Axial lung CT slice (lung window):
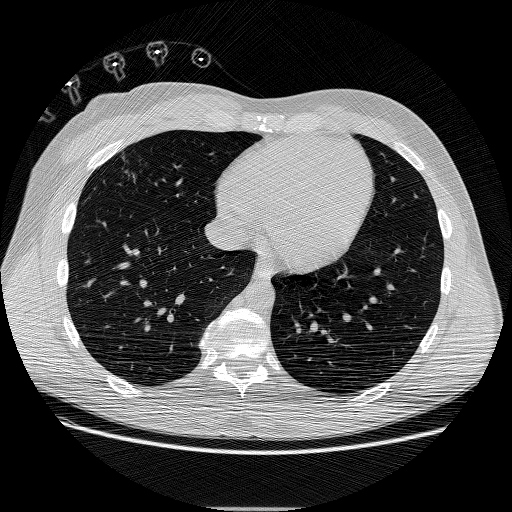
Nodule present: no